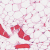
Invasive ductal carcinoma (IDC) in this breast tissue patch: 0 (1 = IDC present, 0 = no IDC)